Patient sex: F
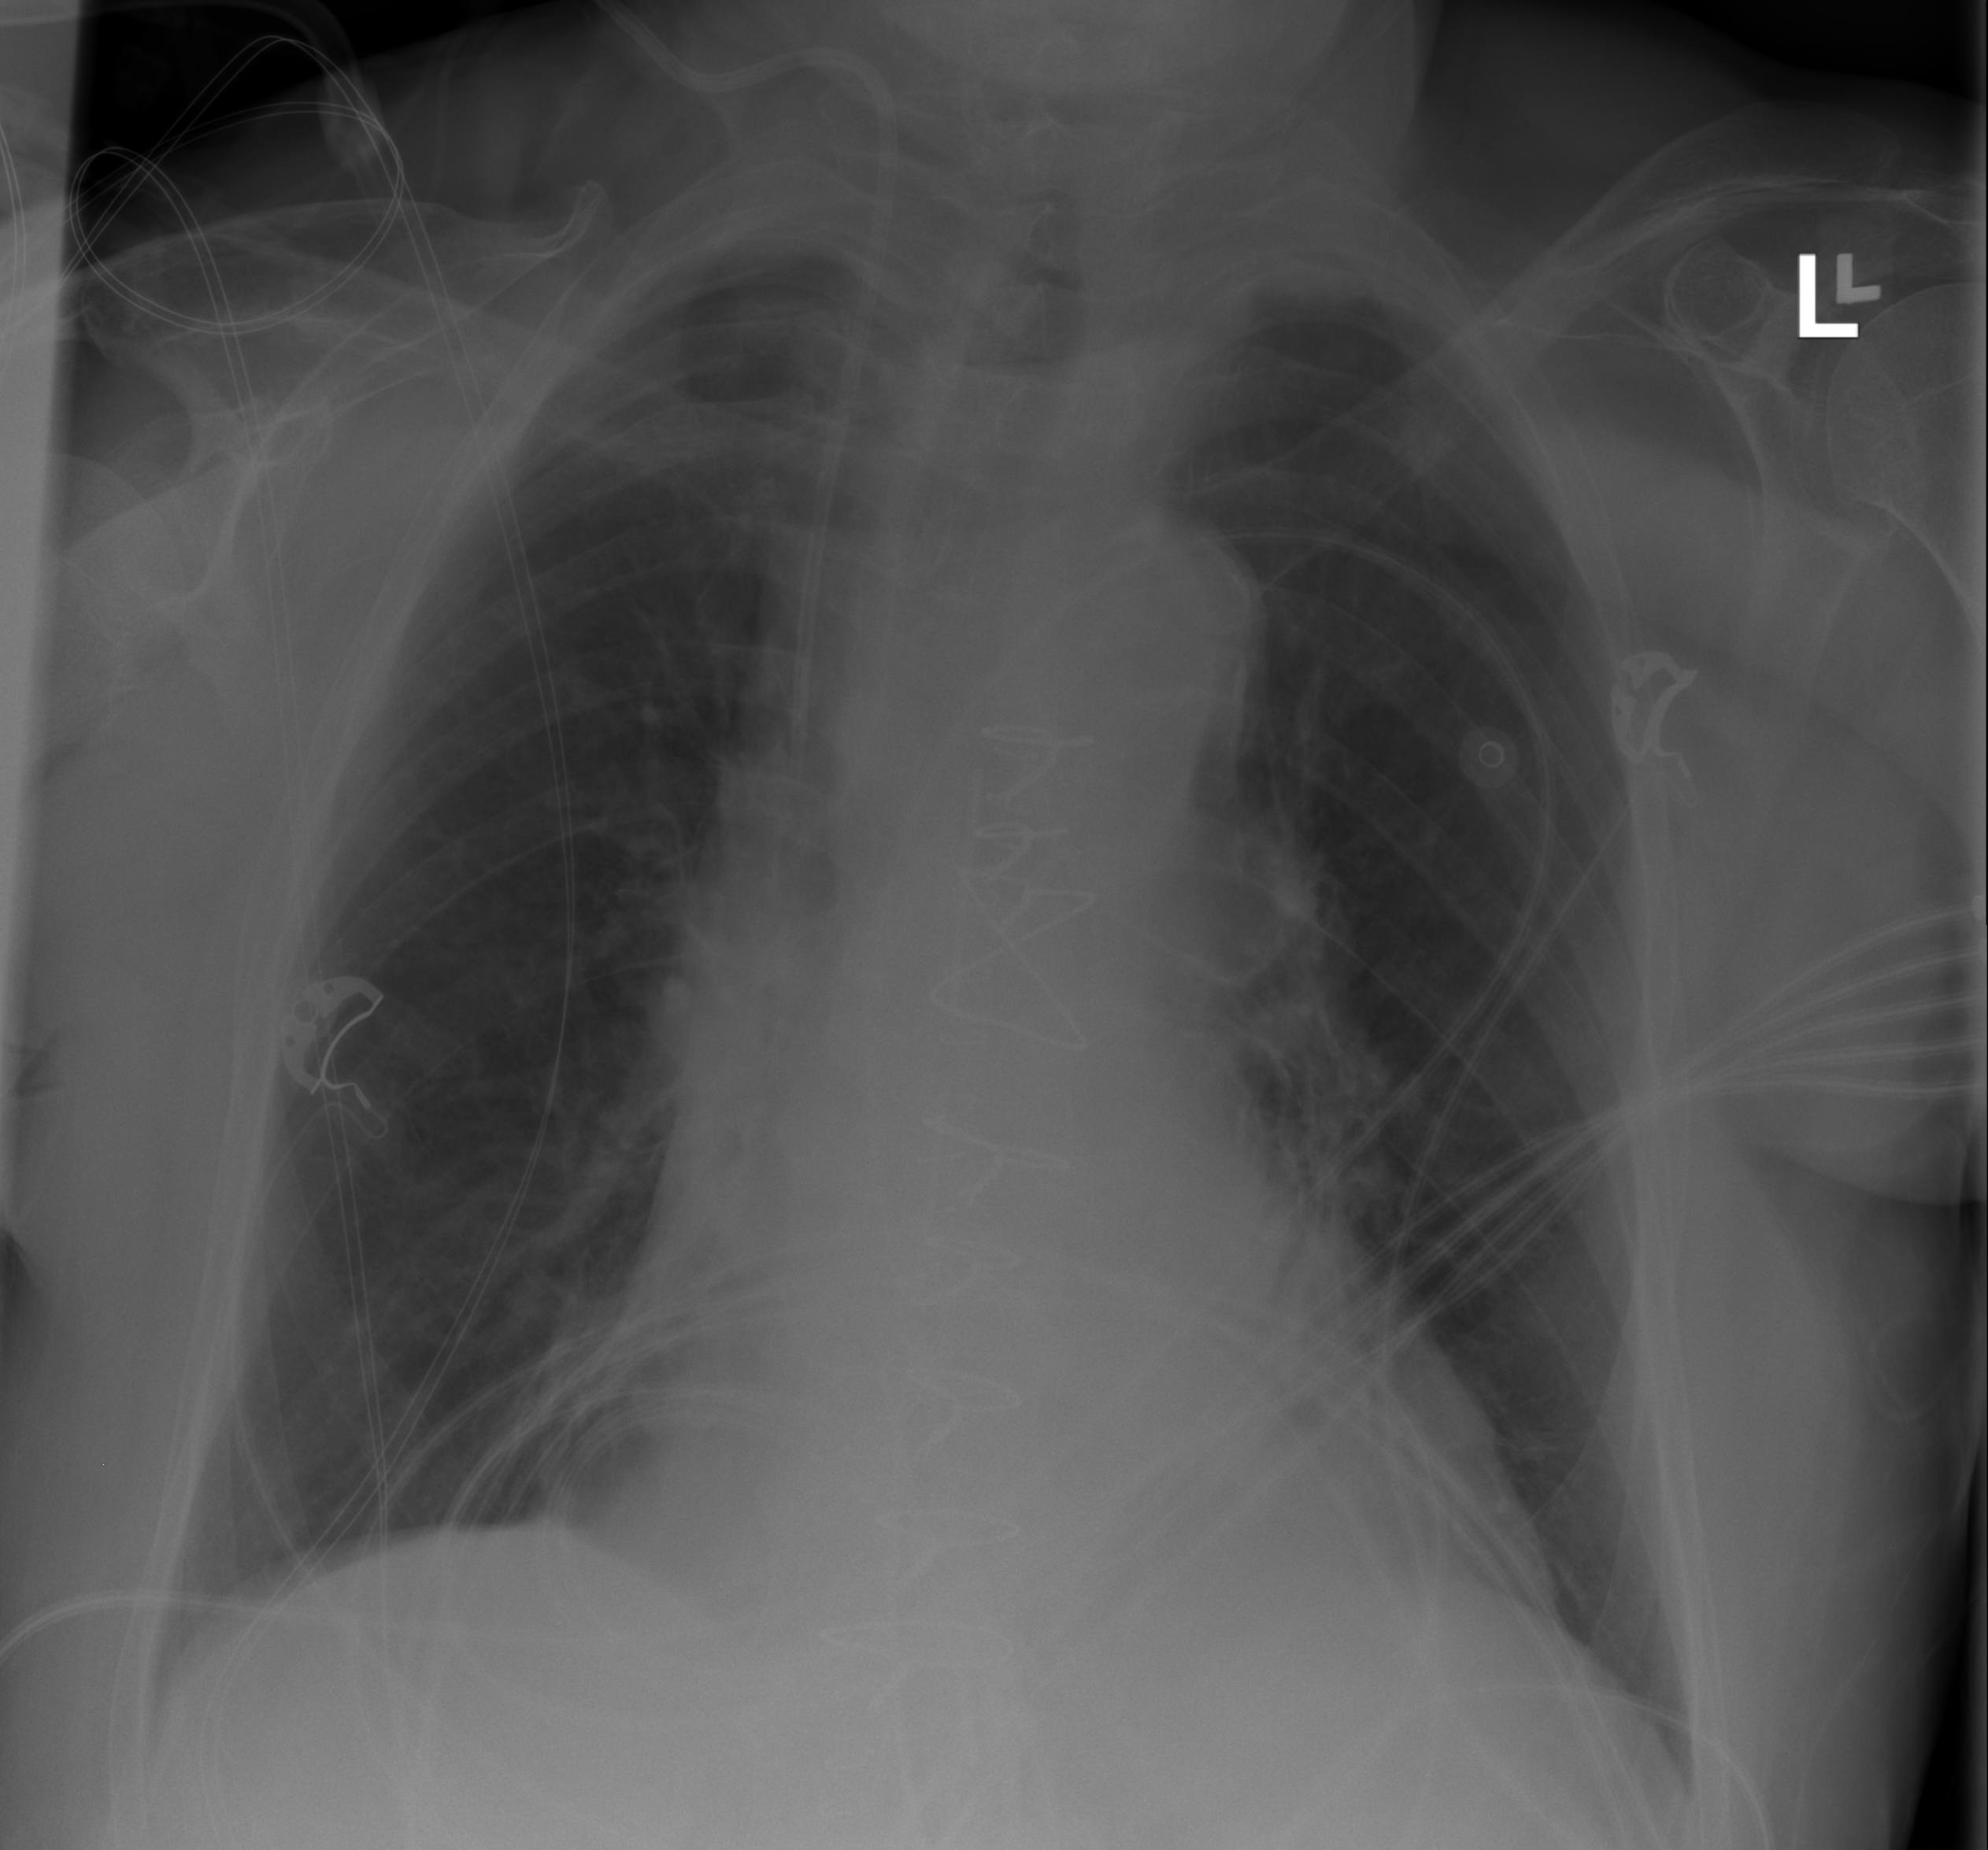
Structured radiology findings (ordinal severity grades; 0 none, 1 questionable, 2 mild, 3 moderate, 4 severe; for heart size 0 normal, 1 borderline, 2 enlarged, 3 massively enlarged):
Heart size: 2
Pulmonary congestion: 1
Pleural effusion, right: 0
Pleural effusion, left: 0
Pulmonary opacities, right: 0
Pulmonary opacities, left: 0
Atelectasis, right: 2
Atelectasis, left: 2